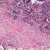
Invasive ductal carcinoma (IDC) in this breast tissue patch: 1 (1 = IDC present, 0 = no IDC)